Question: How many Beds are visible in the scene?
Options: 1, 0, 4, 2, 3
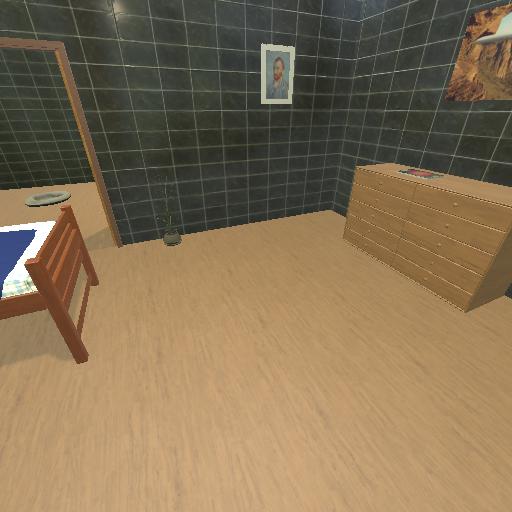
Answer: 1